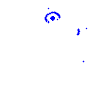
Particle: pion